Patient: sex M, age 63
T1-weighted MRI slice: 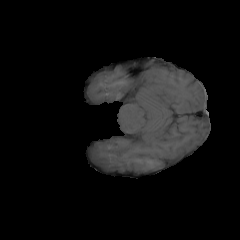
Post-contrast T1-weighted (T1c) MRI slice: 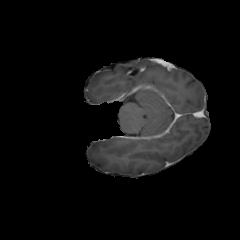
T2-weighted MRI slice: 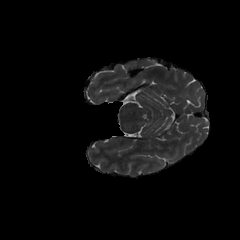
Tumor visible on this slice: no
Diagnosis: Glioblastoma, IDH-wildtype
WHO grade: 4